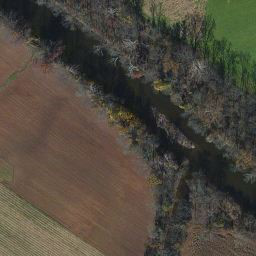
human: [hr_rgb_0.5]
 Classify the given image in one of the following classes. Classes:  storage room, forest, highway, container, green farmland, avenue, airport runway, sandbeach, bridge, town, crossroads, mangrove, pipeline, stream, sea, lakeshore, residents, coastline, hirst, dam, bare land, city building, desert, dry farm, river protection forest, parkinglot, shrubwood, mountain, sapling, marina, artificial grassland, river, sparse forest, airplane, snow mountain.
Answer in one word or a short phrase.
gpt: river